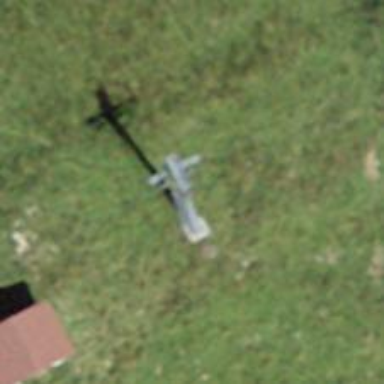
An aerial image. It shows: Pylon used for aerialway.